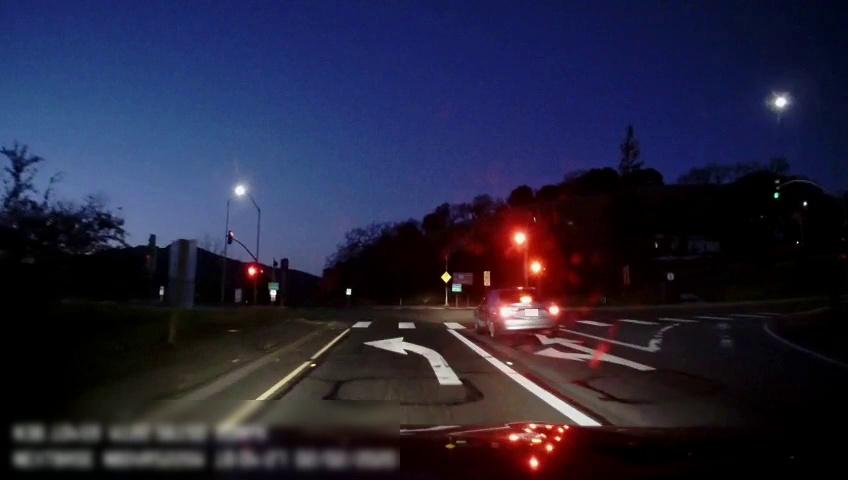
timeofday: Dusk/Dawn/Twilight
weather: Other
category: Drivable Space
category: Vehicles | Car
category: Lanes | Alternate Lane
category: Lanes | Alternate Lane
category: Lanes | Alternate Lane
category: Lanes | Alternate Lane
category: Lanes | Alternate Lane
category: Traffic | Lights
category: Traffic | Lights
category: Traffic | Signs
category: Traffic | Lights
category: Traffic | Lights
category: Traffic | Signs
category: Traffic | Signs
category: Traffic | Signs
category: Traffic | Signs
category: Traffic | Signs